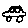
Label: car